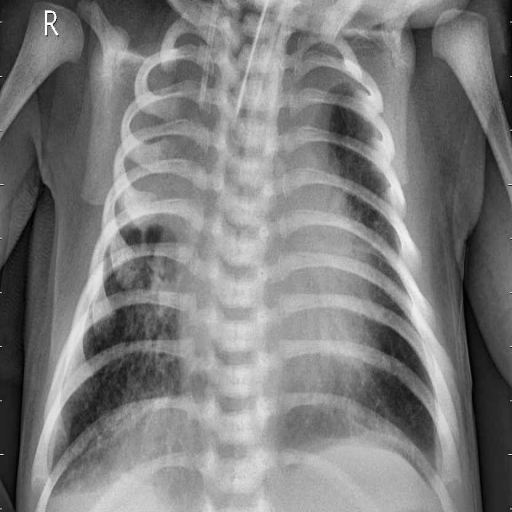
Finding: PNEUMONIA